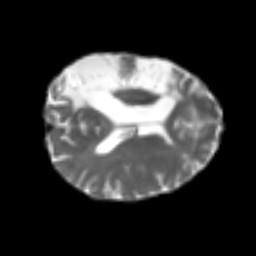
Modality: T2w
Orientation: axial
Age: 39
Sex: female
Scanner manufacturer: siemens
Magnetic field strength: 3 T
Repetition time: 4.999 s
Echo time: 0.07946 s